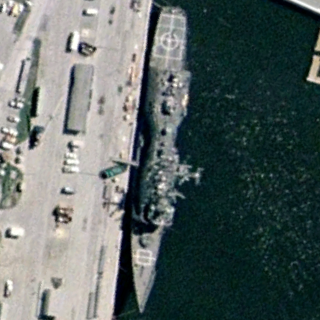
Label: cruiser